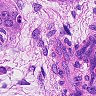
Metastatic tissue present: yes